Interaction volume radius: 5 \u00c5
Interaction volume height: 45 \u00c5
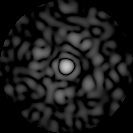
Disorder parameter: 0.8452